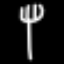
Label: fork